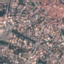
Land use / land cover: Residential